Brain MRI, t1w sequence, axial 2D slice.
Patient: age 18, sex F, weight 90 kg, height 1.9 m
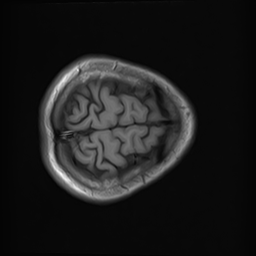